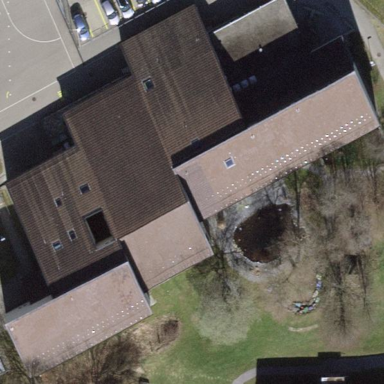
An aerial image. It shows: Primary school building.